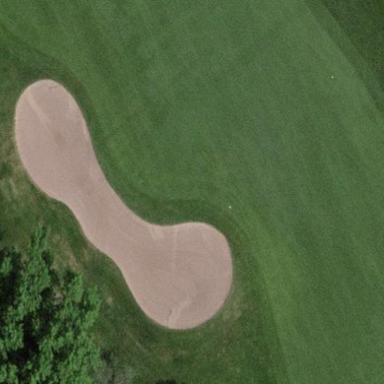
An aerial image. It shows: Golf bunker.